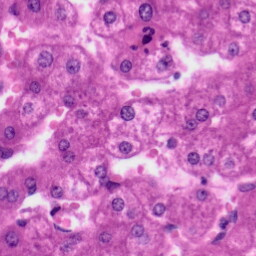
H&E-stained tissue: Liver